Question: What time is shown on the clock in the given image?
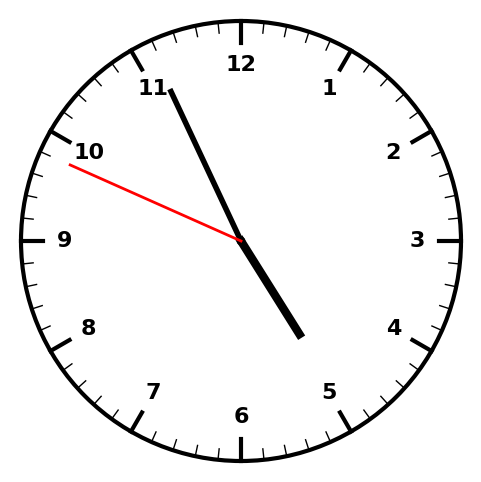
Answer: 04:55:49